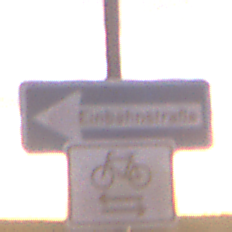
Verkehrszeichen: EinbahnstrasseLinksweisend
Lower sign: RichtungsangabeDurchPfeile9
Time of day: SunriseSunset
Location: Outdoor (Nature)
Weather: PartlyCloudy
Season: NotSpecified
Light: Natural